Aerial crown-view tile of a tropical tree (Barro Colorado Island, Panama), acquired 20240918:
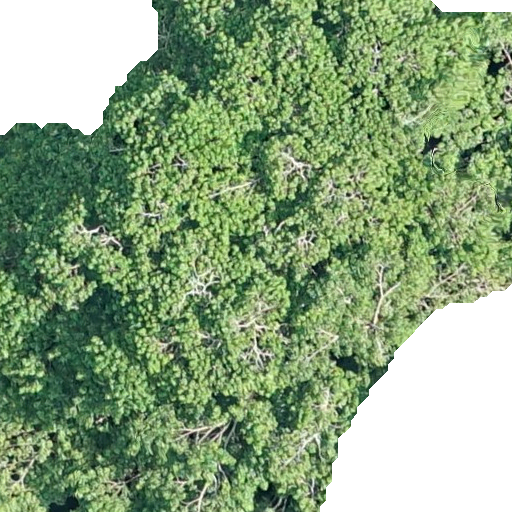
Species: Hura crepitans
GBIF accepted scientific name: Hura crepitans
Crown area: 476.267 m²